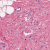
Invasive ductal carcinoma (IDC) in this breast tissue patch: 0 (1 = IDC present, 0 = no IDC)